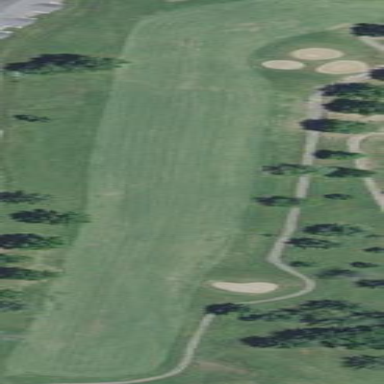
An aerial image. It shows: Grassy area designated for driving range golf.